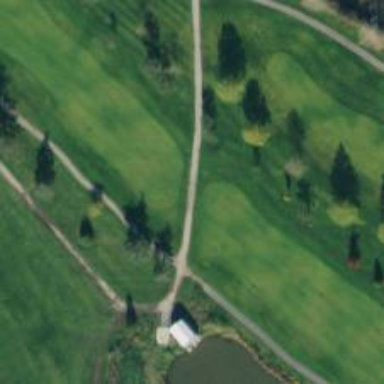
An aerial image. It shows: Path used for both walking and golf.